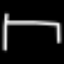
Label: bed